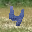
Label: 4